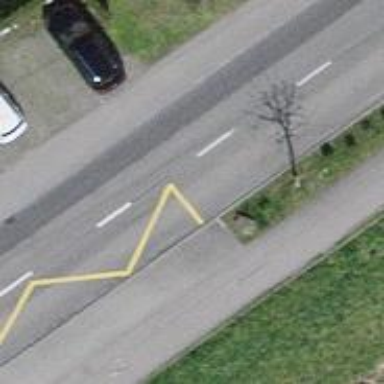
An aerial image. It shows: Bus stop equipped with public transport stop position.